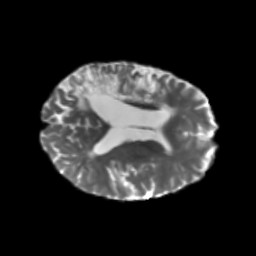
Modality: T2w
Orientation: axial
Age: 69
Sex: female
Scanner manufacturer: siemens
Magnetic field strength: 3 T
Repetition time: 5.25 s
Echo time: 0.08 s